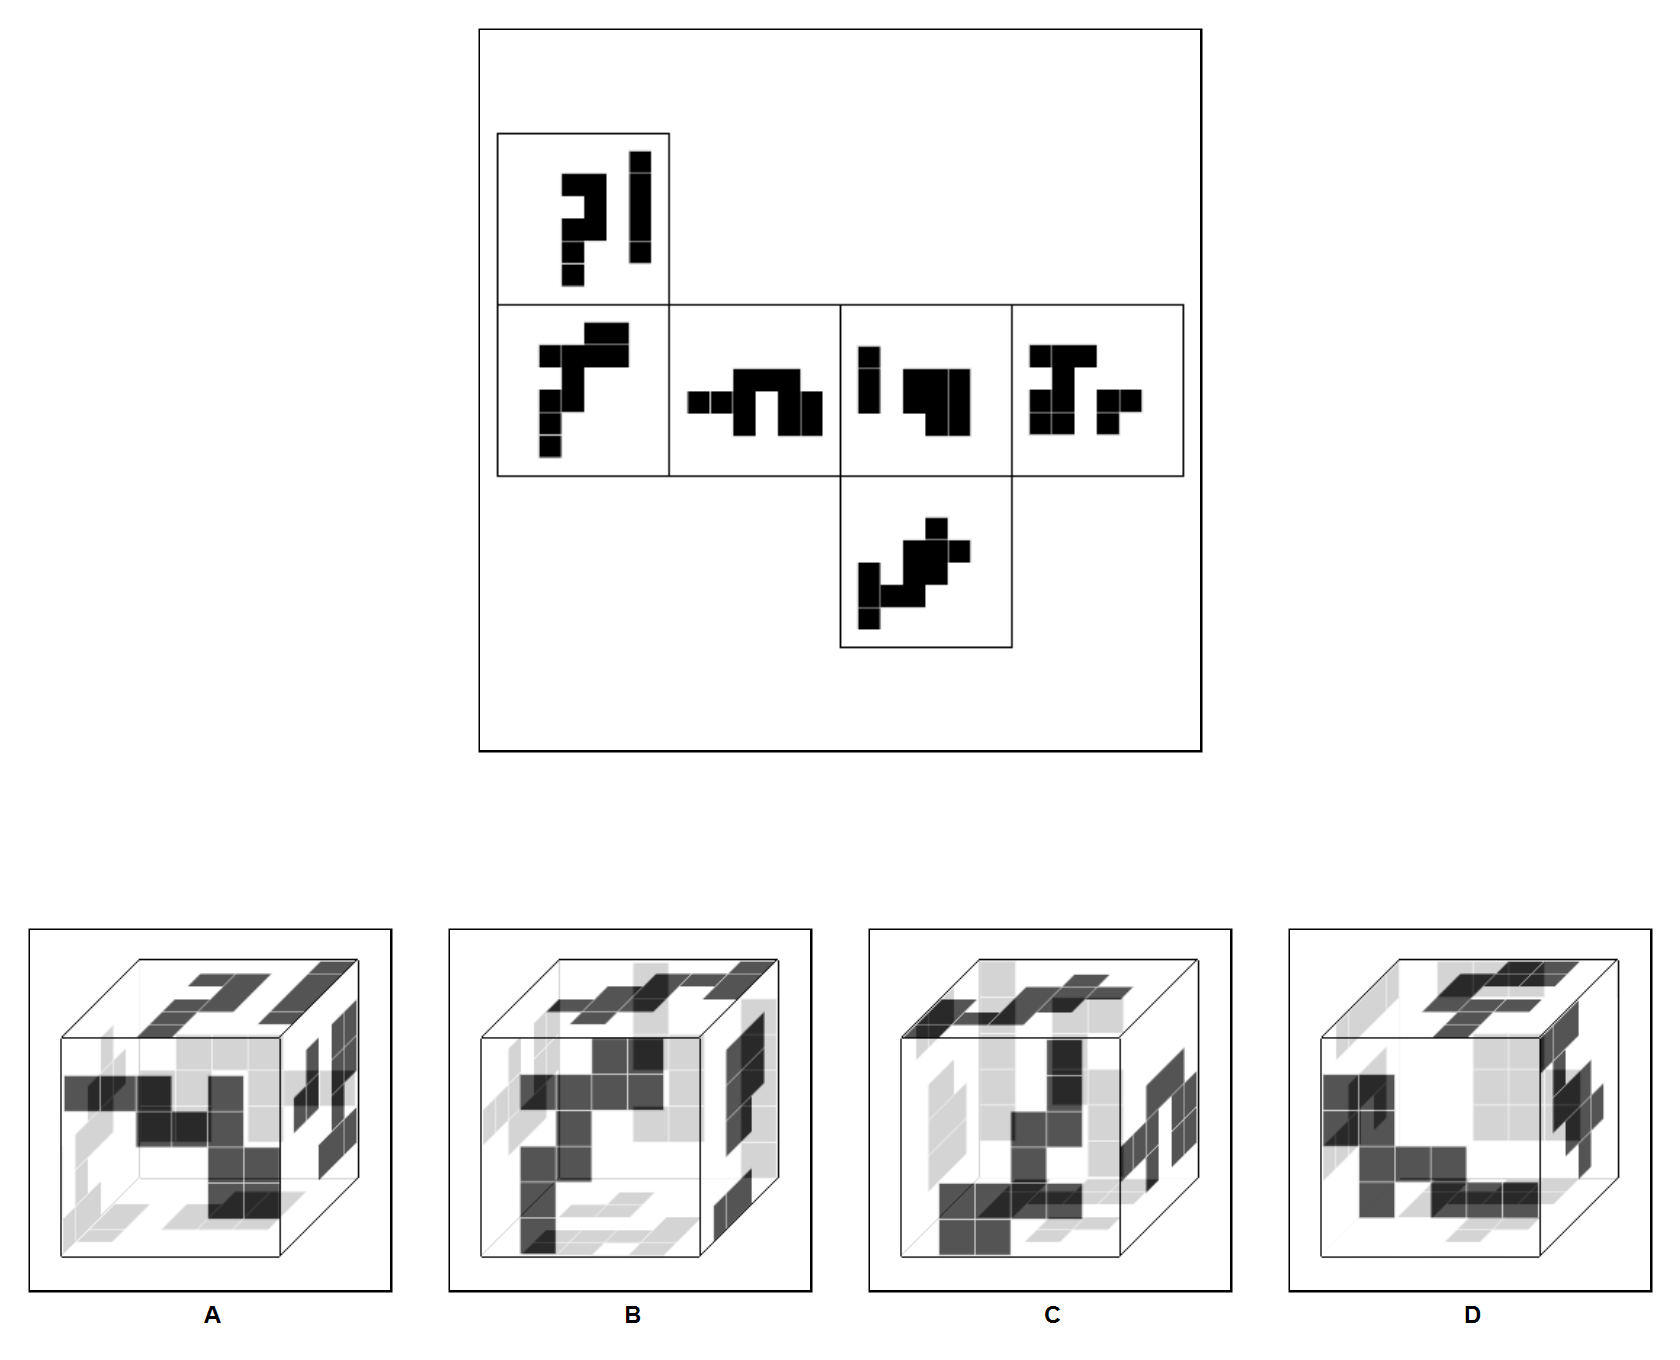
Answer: D